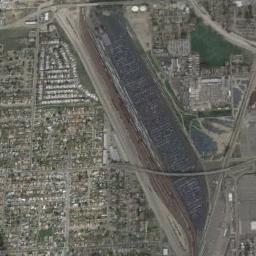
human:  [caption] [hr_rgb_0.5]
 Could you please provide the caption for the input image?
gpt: The railway station is next to some buildings .